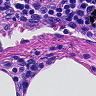
Metastatic tissue present: no